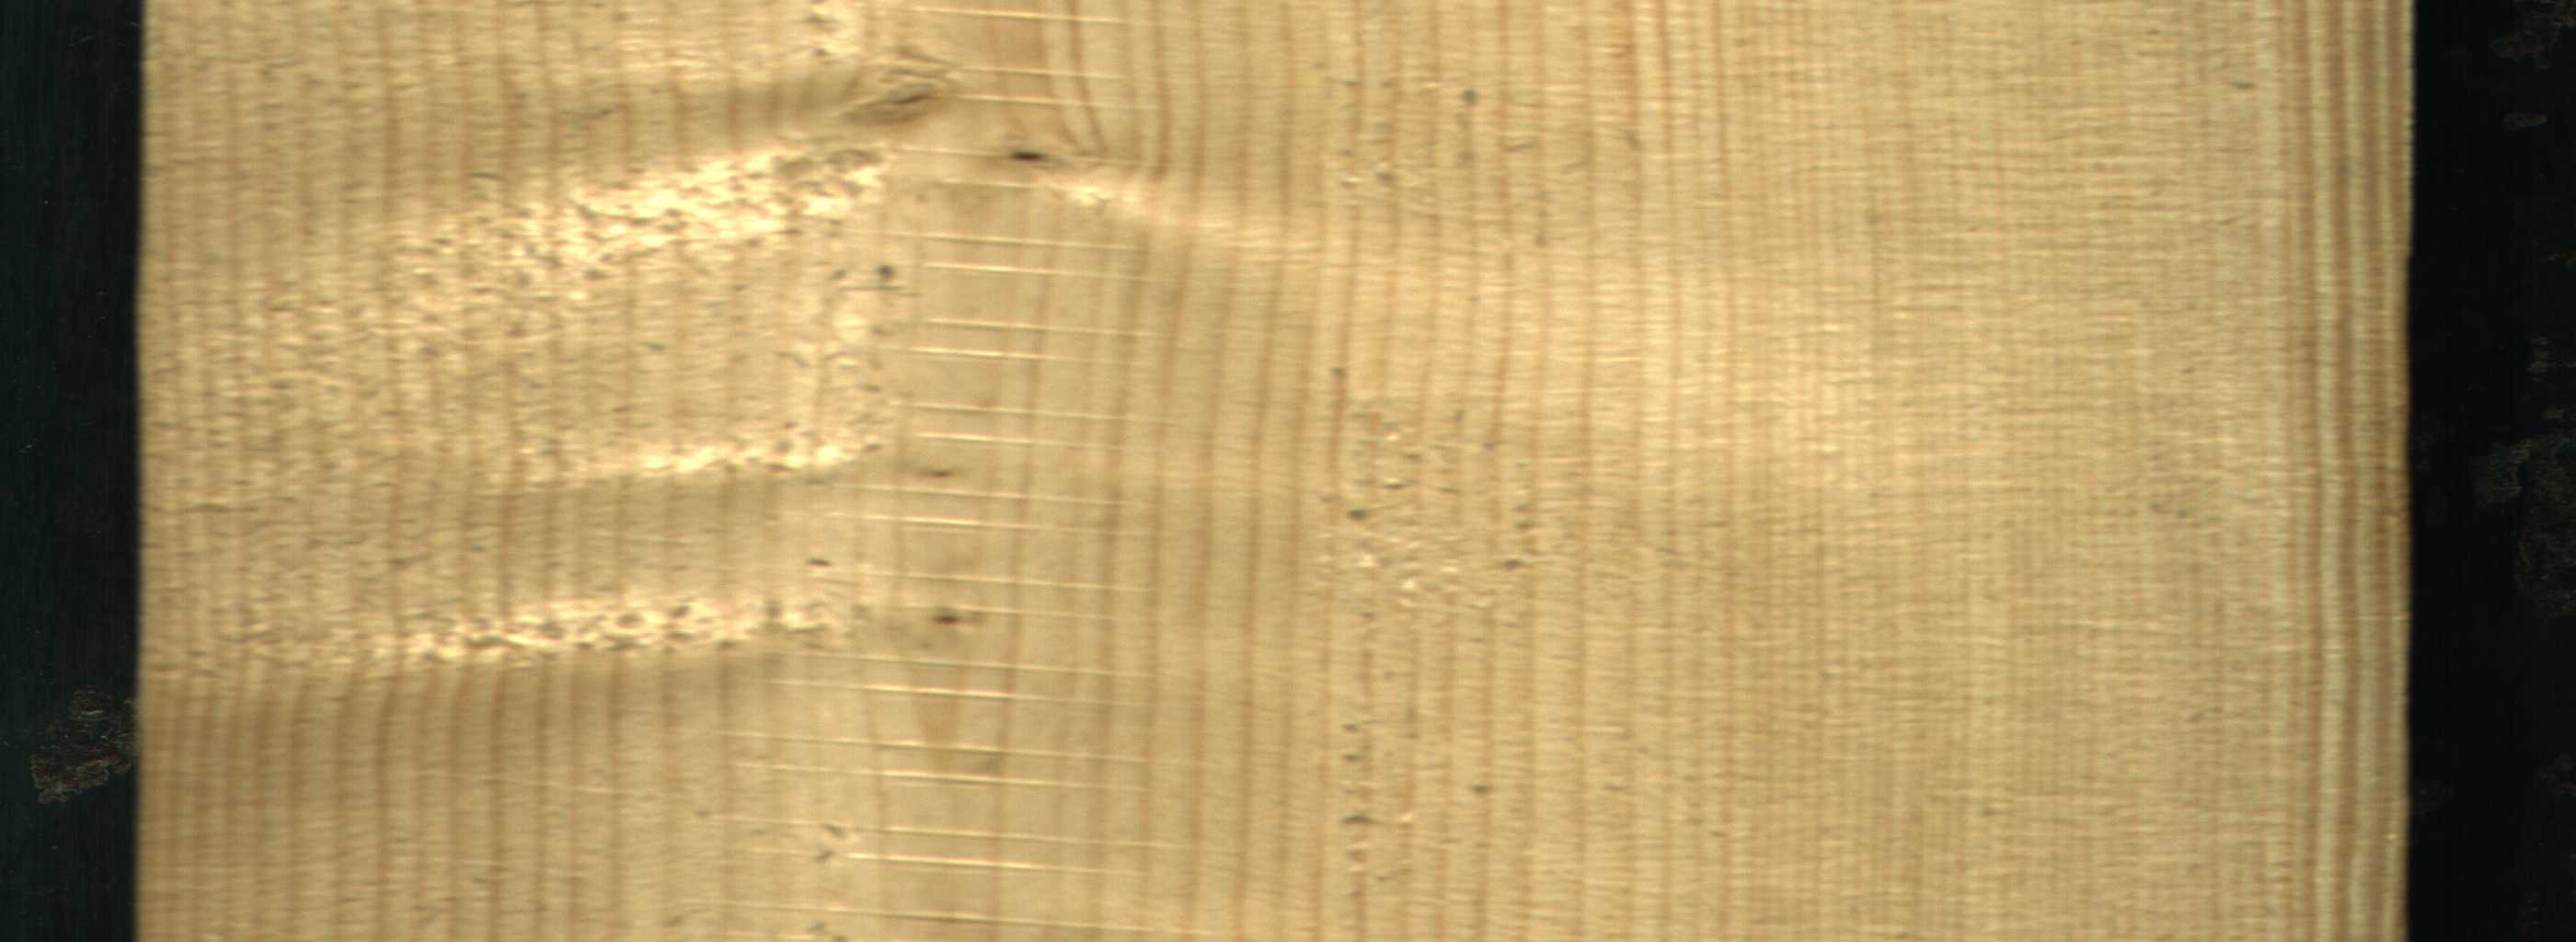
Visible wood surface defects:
Live_Knot
Live_Knot
Live_Knot